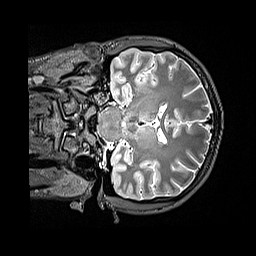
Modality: T2w
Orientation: coronal
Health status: healthy
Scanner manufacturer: siemens
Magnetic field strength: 3 T
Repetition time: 4.8 s
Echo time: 0.458 s